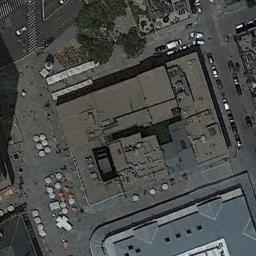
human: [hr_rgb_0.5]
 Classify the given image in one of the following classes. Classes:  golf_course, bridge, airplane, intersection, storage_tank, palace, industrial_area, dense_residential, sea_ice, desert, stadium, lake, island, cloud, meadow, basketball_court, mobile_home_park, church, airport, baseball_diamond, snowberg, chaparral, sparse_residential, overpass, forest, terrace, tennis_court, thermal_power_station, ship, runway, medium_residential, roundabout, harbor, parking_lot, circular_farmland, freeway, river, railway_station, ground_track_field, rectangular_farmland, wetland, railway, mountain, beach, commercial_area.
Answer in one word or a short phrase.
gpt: commercial_area